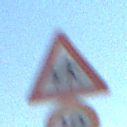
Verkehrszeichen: KinderRechts
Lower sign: Geschwindigkeit10
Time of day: Midday
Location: Outdoor (Nature)
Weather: Clear
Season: NotSpecified
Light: Natural